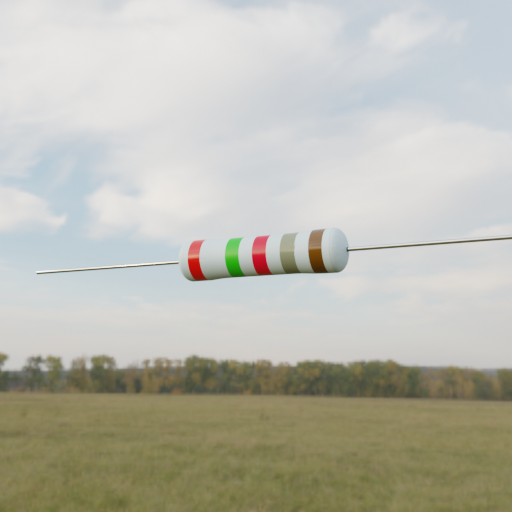
Resistor colour bands (in order): red, green, red, gray, brown